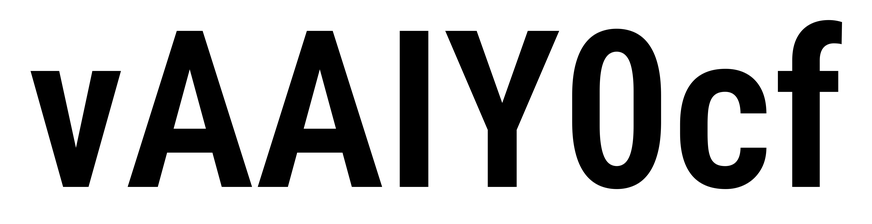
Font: Roboto_Condensed_SemiBold